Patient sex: M
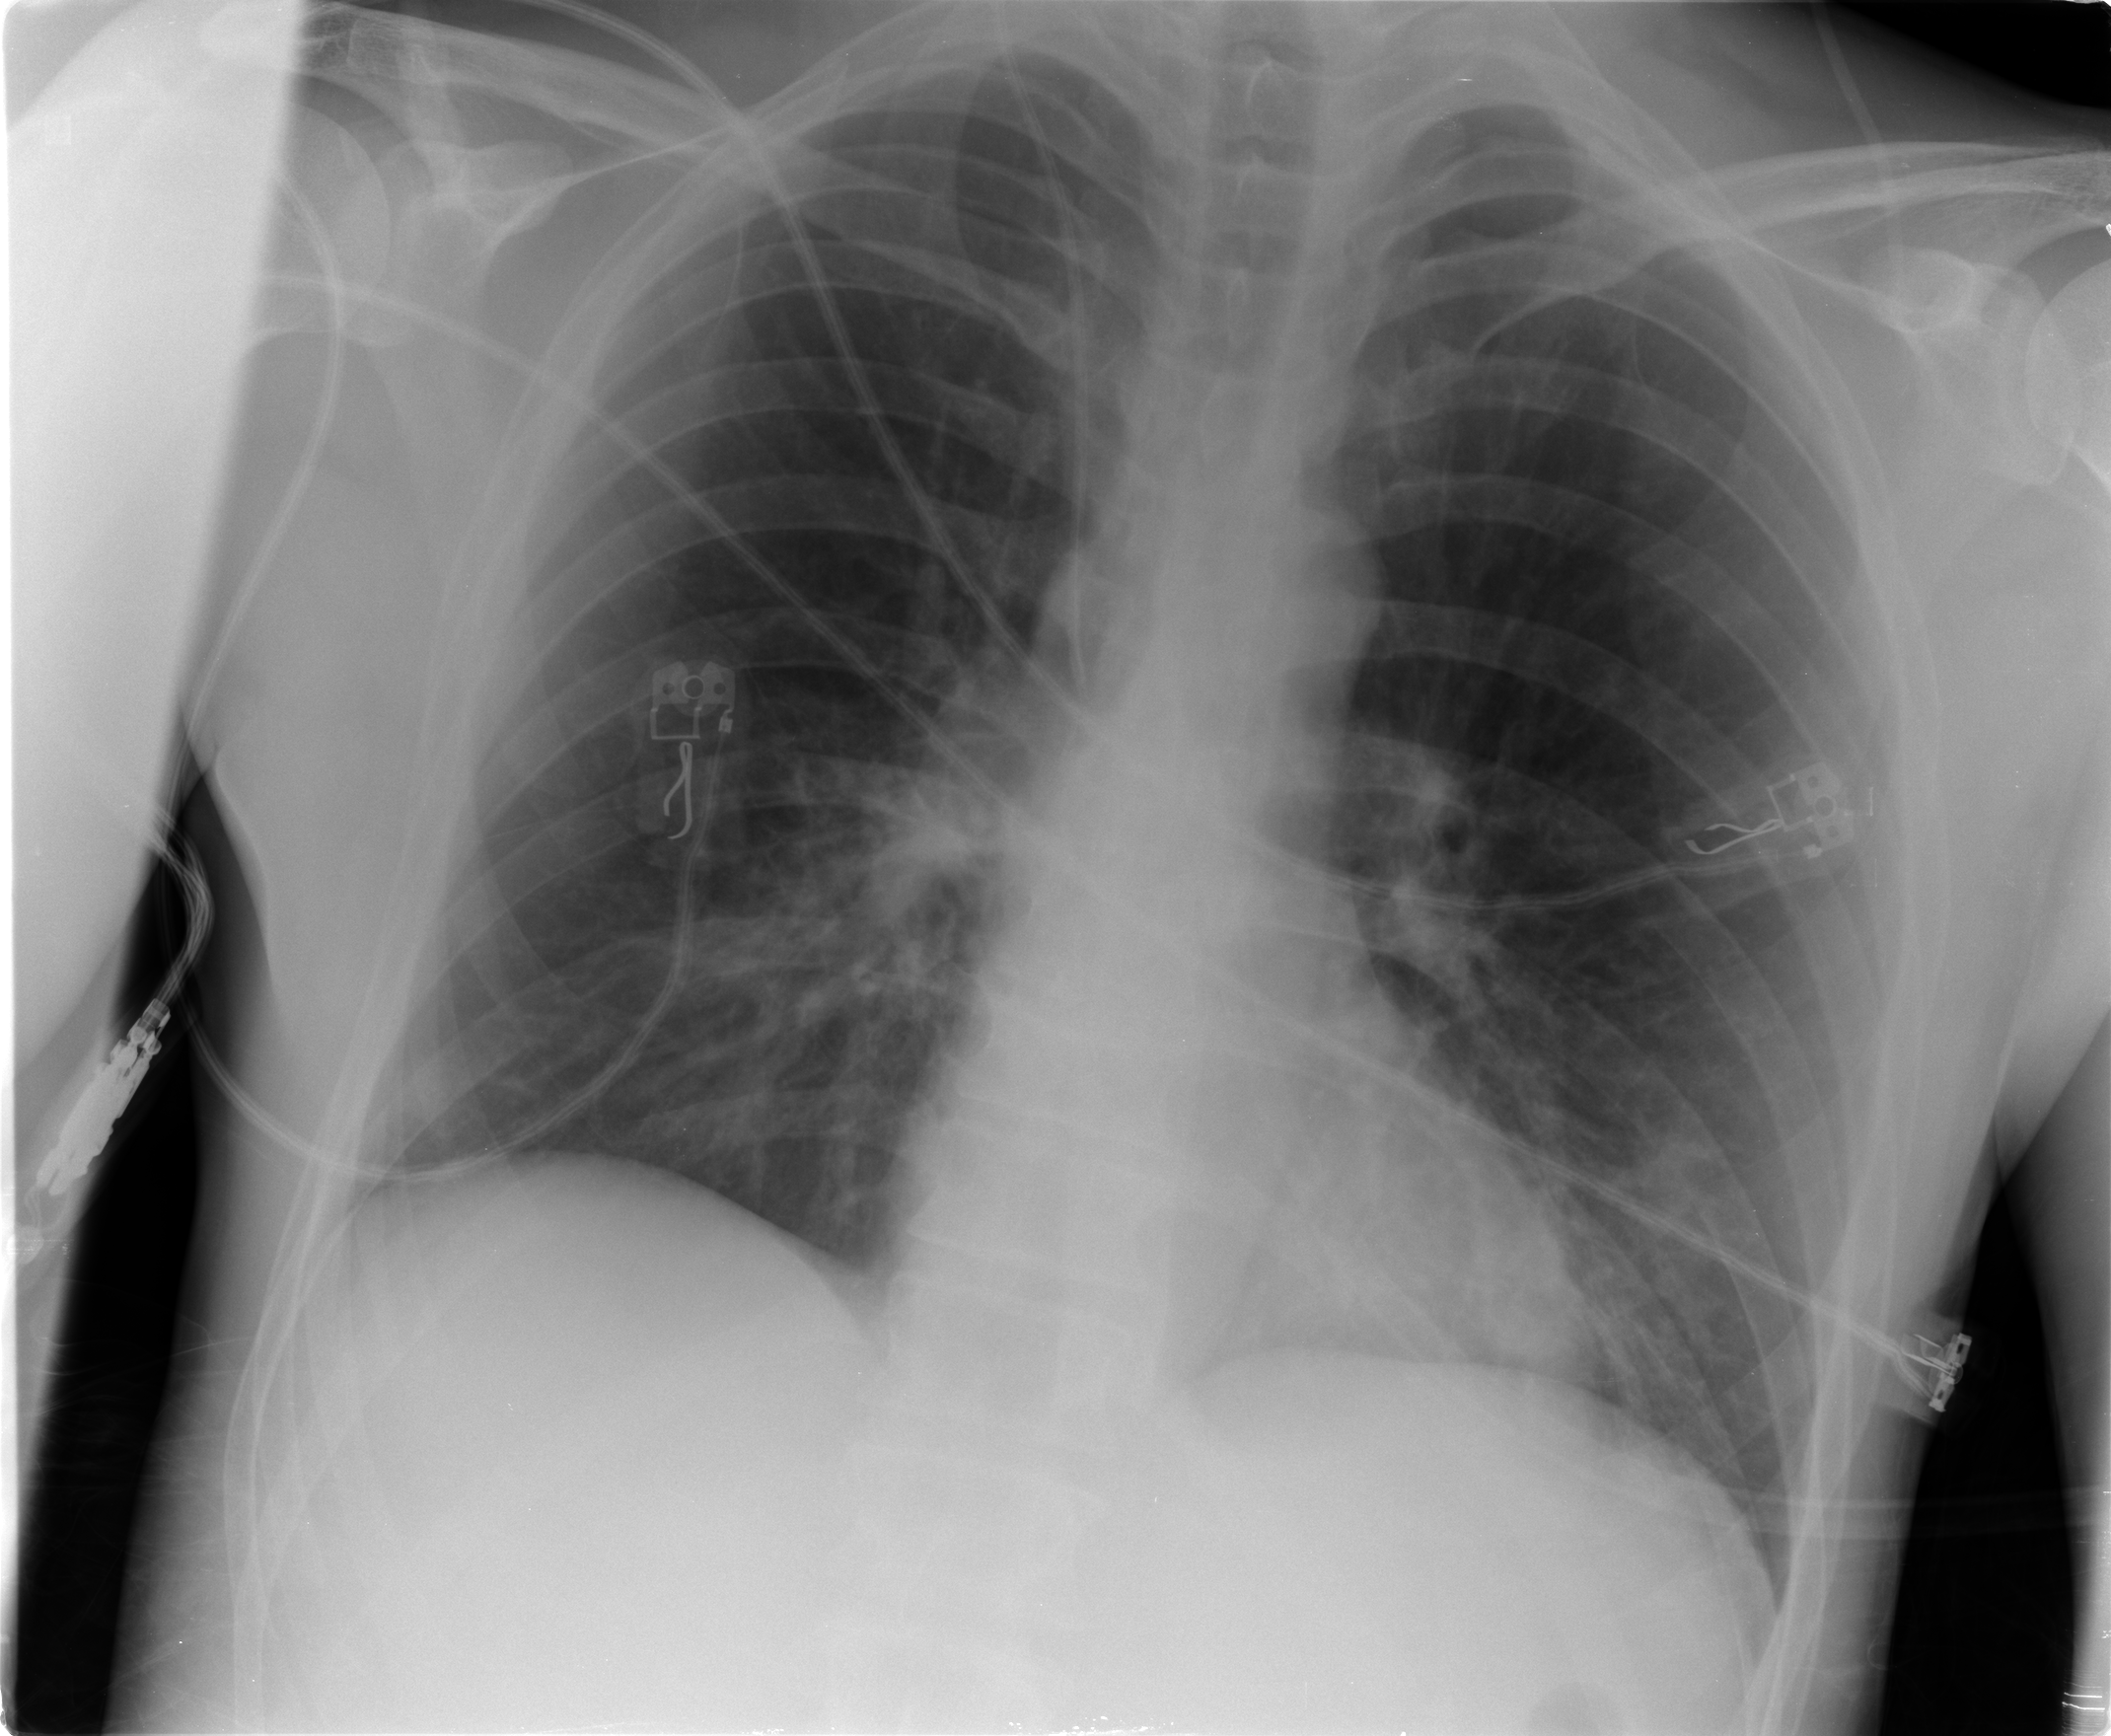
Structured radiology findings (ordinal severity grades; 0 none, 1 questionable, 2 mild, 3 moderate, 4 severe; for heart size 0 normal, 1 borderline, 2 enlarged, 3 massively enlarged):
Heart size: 0
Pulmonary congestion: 2
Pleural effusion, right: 0
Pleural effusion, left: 0
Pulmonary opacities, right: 2
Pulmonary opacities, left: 0
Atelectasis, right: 0
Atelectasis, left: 0